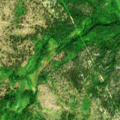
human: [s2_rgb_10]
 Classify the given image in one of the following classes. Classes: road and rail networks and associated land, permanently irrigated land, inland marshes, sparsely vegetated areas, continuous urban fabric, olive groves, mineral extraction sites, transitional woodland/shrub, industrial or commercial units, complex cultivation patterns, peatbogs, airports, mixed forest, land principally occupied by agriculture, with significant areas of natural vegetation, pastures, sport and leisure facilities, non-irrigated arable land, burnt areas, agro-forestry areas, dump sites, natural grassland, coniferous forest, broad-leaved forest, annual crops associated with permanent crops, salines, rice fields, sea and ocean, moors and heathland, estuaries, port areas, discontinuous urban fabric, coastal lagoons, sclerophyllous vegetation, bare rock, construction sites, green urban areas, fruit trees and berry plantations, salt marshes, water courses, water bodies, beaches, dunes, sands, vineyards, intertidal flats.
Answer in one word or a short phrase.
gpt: coniferous forest, mixed forest, transitional woodland/shrub